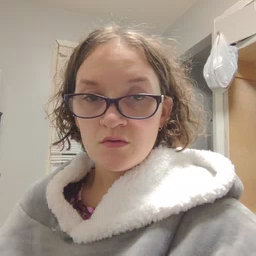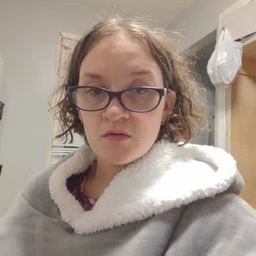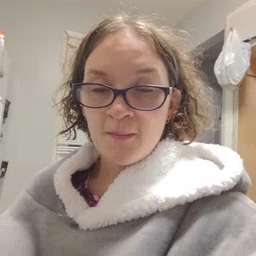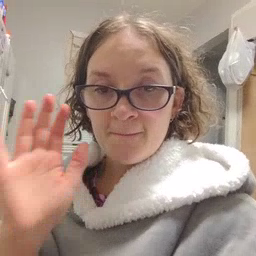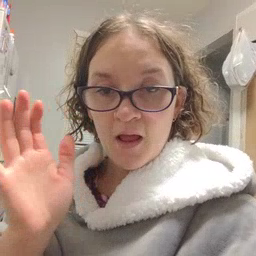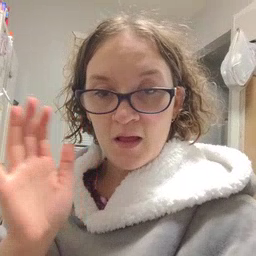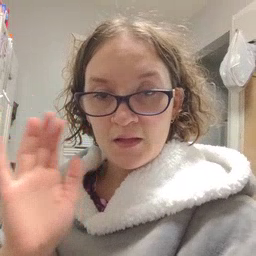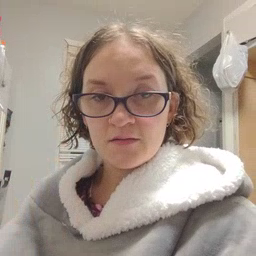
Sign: bye